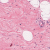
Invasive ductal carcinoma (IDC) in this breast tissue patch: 0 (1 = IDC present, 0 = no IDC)